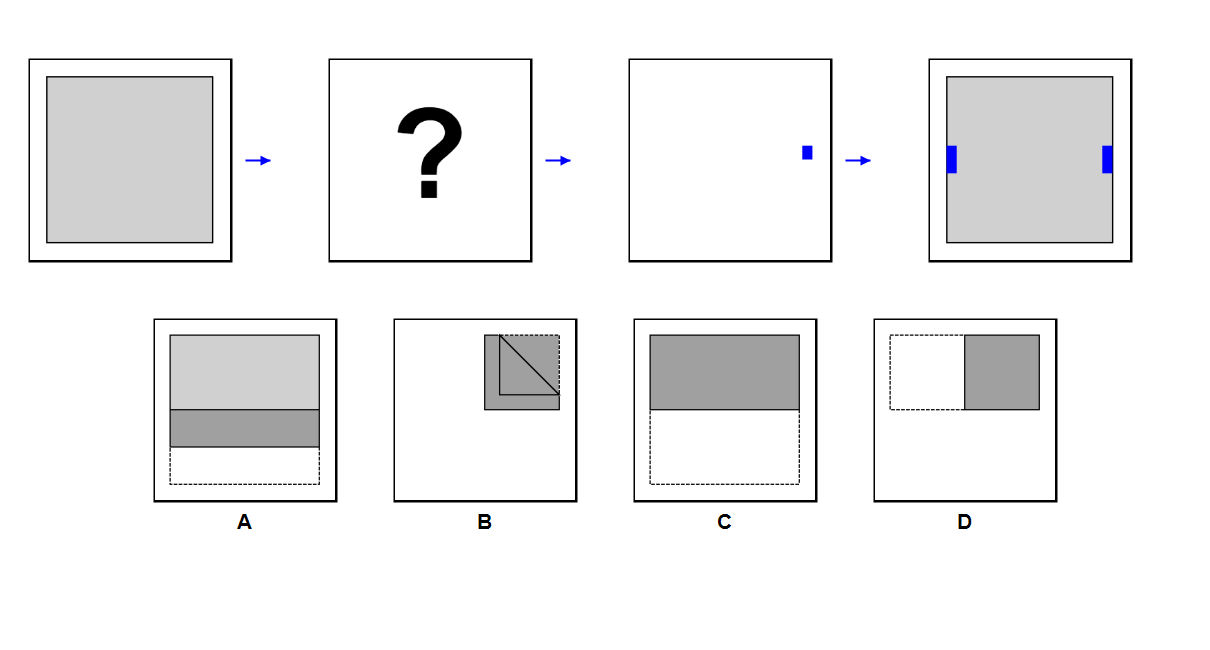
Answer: A